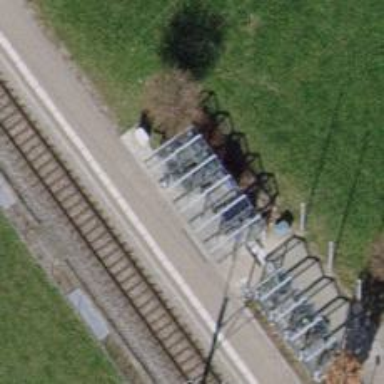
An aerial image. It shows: Railway halt.